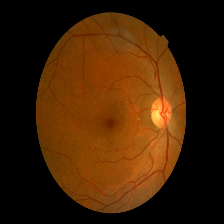
Diabetic retinopathy grade: Mild